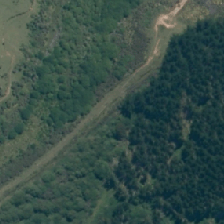
Land cover: herbaceous_freshwater_vege